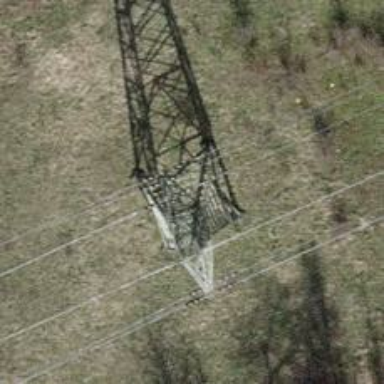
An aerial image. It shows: Power line is depicted.